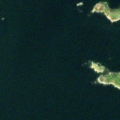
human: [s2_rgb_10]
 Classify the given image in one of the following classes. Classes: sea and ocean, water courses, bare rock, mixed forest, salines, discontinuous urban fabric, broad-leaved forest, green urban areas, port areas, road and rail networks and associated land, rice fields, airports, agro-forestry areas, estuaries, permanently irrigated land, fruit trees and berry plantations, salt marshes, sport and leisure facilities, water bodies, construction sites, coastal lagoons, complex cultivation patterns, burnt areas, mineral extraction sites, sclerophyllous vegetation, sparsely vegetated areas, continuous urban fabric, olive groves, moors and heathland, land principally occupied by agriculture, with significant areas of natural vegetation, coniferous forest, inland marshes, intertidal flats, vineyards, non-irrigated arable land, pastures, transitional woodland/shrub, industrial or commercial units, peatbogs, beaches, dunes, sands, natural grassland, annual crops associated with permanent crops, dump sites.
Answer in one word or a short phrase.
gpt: transitional woodland/shrub, sea and ocean